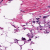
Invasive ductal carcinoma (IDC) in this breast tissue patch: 0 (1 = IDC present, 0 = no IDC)